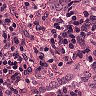
Metastatic tissue present: yes